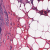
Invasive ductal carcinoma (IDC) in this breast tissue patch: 0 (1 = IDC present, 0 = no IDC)